Field crop: maize
Growth stage: 2
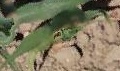
Species: maize